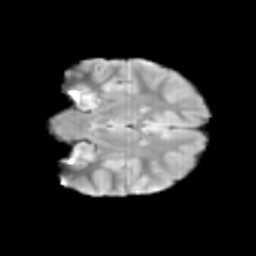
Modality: T2w
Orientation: coronal
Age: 11
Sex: female
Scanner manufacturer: siemens
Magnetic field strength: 3 T
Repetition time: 3.8 s
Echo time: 0.07 s